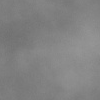
Atmospheric dust classification: dusty